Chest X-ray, PA view. Patient: 52 years old, sex F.
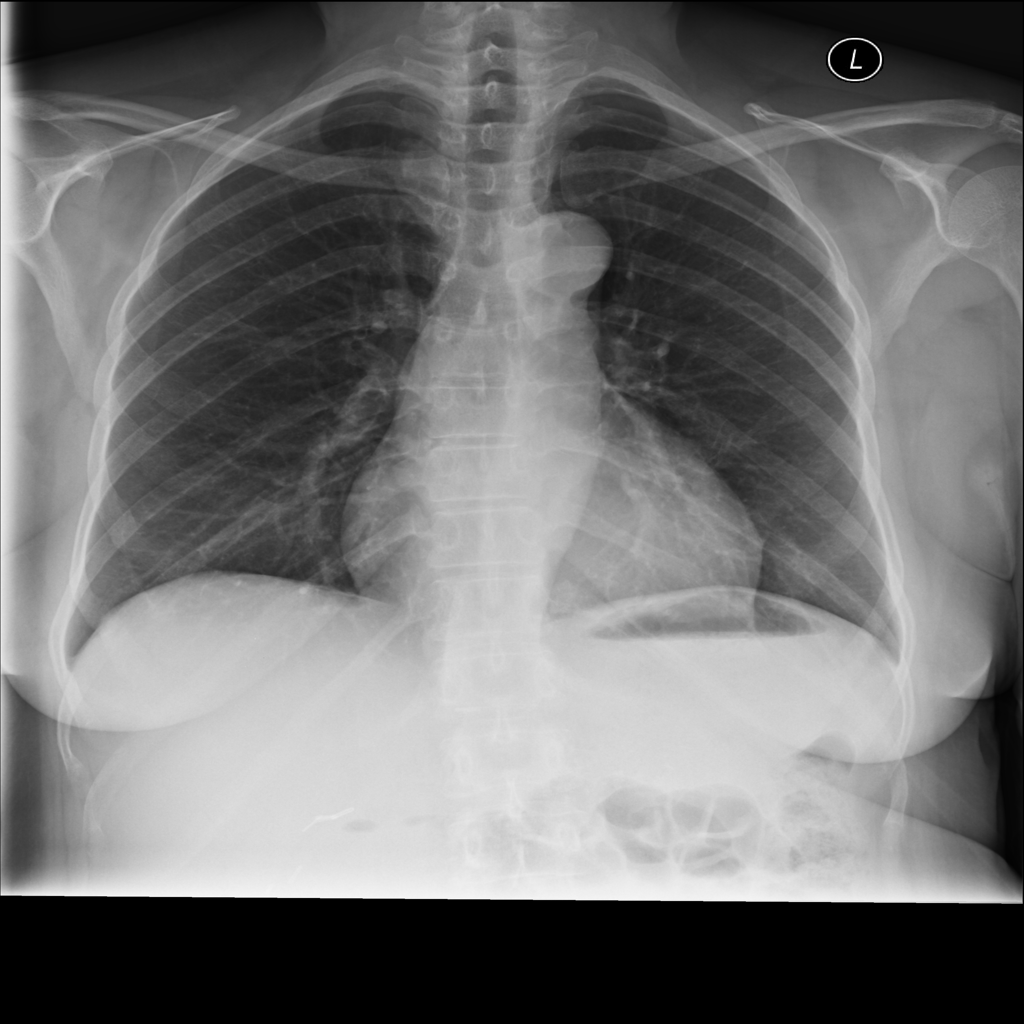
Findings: No Finding